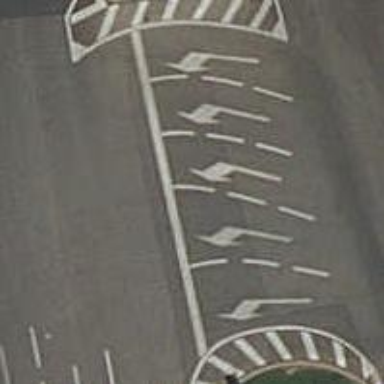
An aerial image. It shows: Road with traffic signals.